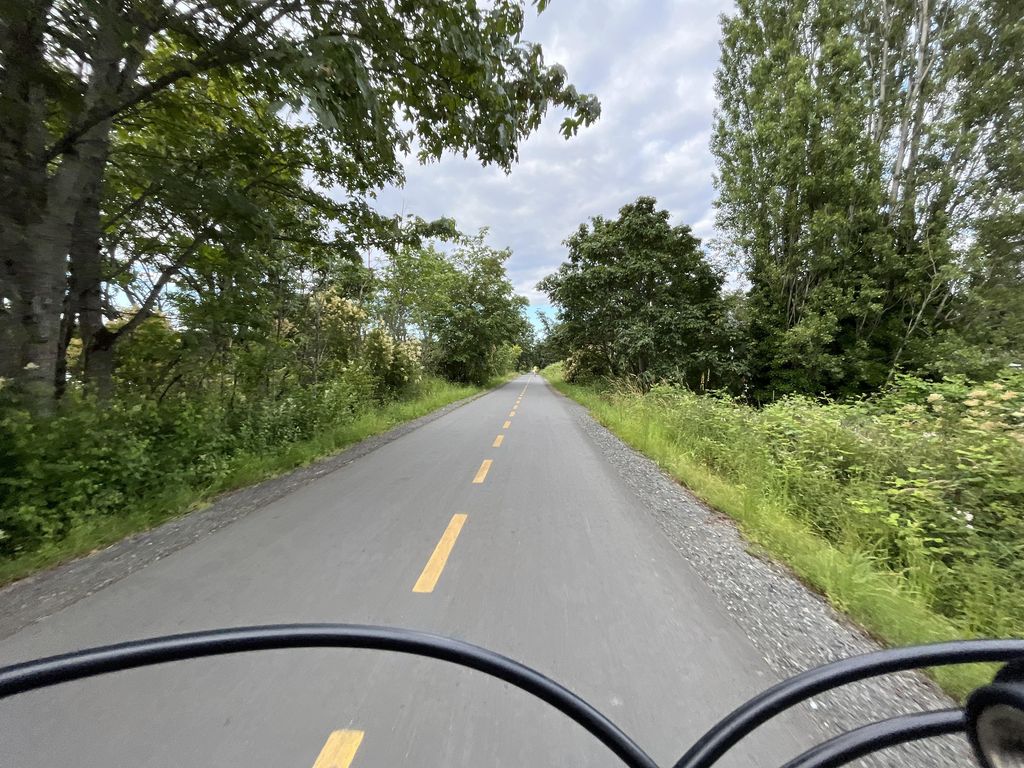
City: victoria